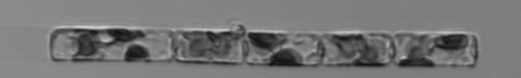
Label: Guinardia_delicatula